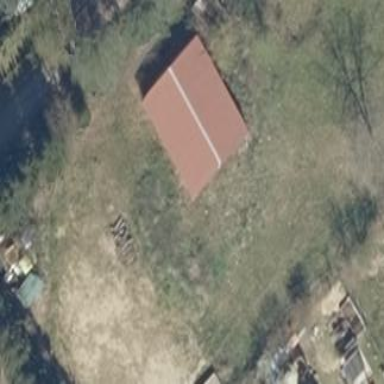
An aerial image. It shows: Simple and straightforward house.